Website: apple
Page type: customer-info-address
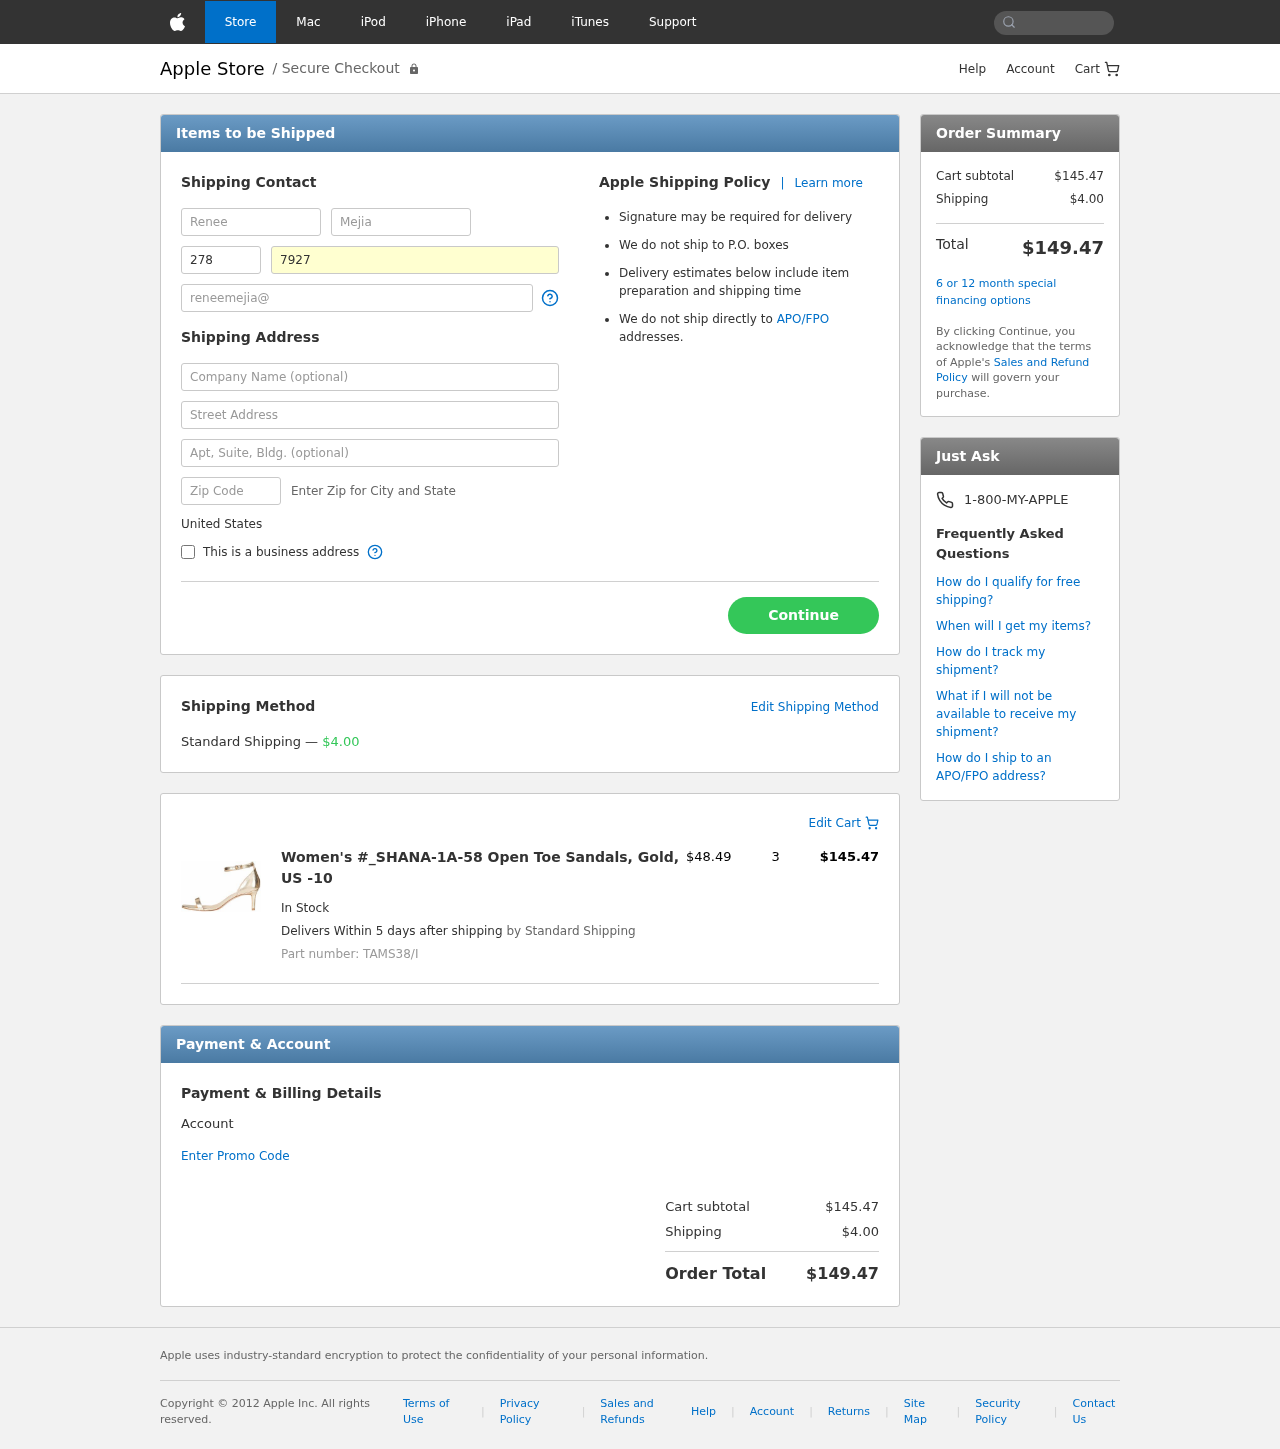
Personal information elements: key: PII_COUNTRY
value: United States
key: PII_FIRSTNAME
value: Renee
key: PII_LASTNAME
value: Mejia
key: PII_PHONE_AREA
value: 278
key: PII_PHONE_LINE
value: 7927
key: PII_EMAIL
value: reneemejia@gmail.com
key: PII_STREET
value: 978 Mary Brooks Suite 378
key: PII_STREET2
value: Suite 094
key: PII_POSTCODE
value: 64190
Product elements: key: PRODUCT1_NAME
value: Women's #_SHANA-1A-58 Open Toe Sandals, Gold, US -10
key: PRODUCT1_PRICE
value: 48.49
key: PRODUCT1_QUANTITY
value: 3
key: PRODUCT1_SKU
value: TAMS38/I
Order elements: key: ORDER_SHIPPING_COST
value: $4.00
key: ORDER_ITEM_TOTAL
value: $145.47
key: ORDER_SUBTOTAL
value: $145.47
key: ORDER_TOTAL
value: $149.47